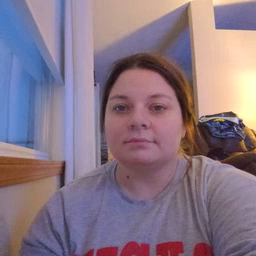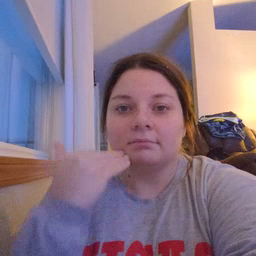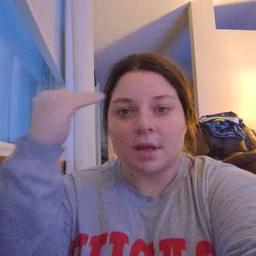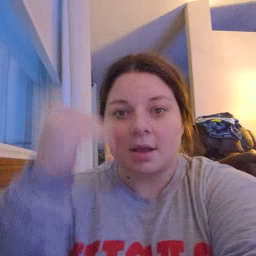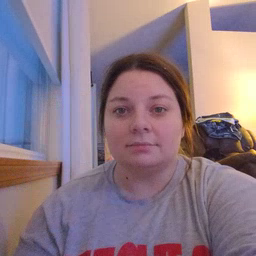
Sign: head